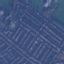
Label: Residential